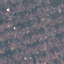
Label: Residential